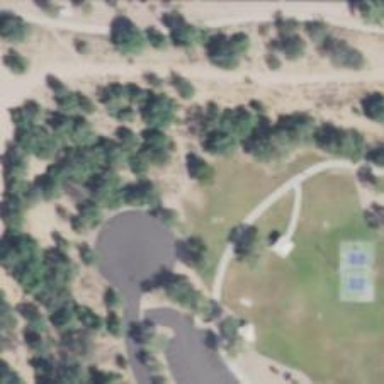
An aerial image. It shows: Disc golf hole.